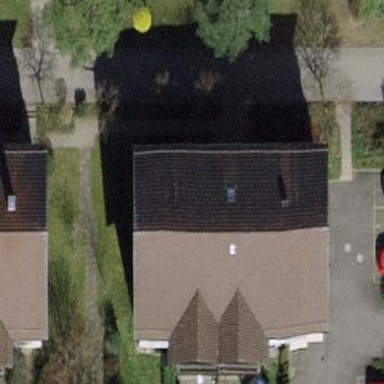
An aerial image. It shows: Building with tiled roof.